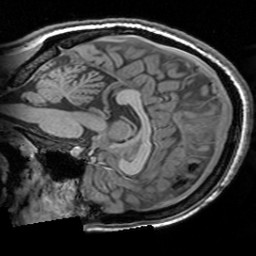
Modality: T1w
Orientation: sagittal
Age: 22
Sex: female
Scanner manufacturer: siemens
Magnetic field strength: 3 T
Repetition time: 1.63 s
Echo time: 0.00311 s